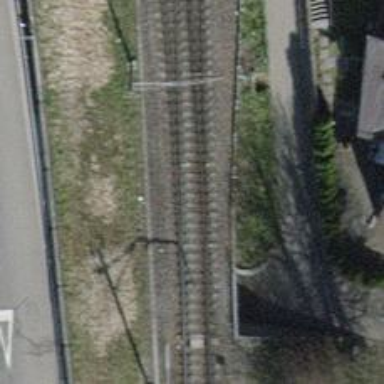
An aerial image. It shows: Single railway track with electrified contact line.